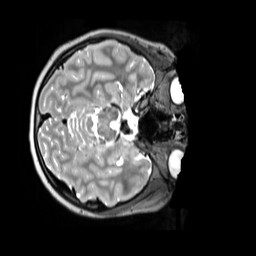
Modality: T2w
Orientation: axial
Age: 10
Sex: female
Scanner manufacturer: siemens
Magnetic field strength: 3 T
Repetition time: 3.2 s
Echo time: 0.408 s